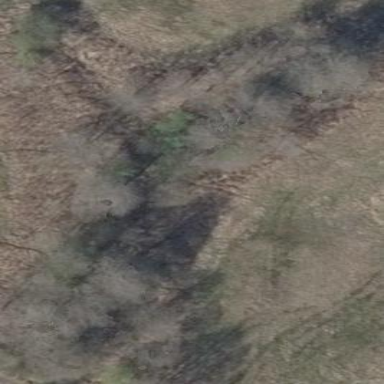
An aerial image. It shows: Patch of scrub vegetation.